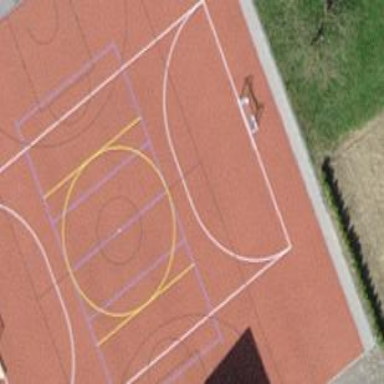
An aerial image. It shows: Basketball court located in leisure land pitch.